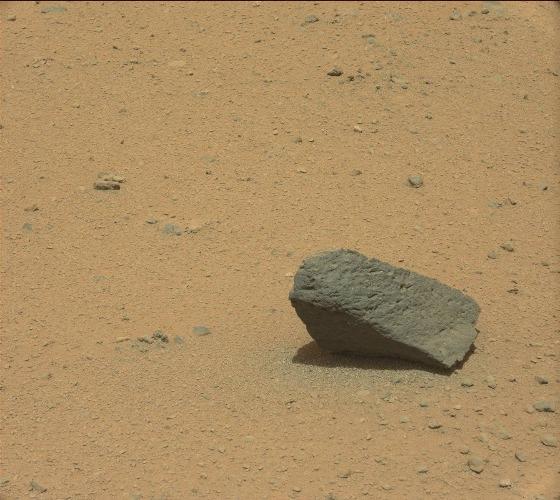
Terrain classes present: Gravel / Sand / Soil, Rock, Shadow